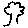
Label: tree